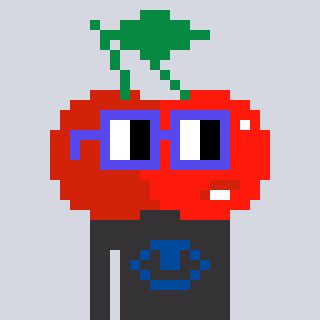
a pixel art character with square blue glasses, a cherry-shaped head and a grayscale-colored body on a cool background